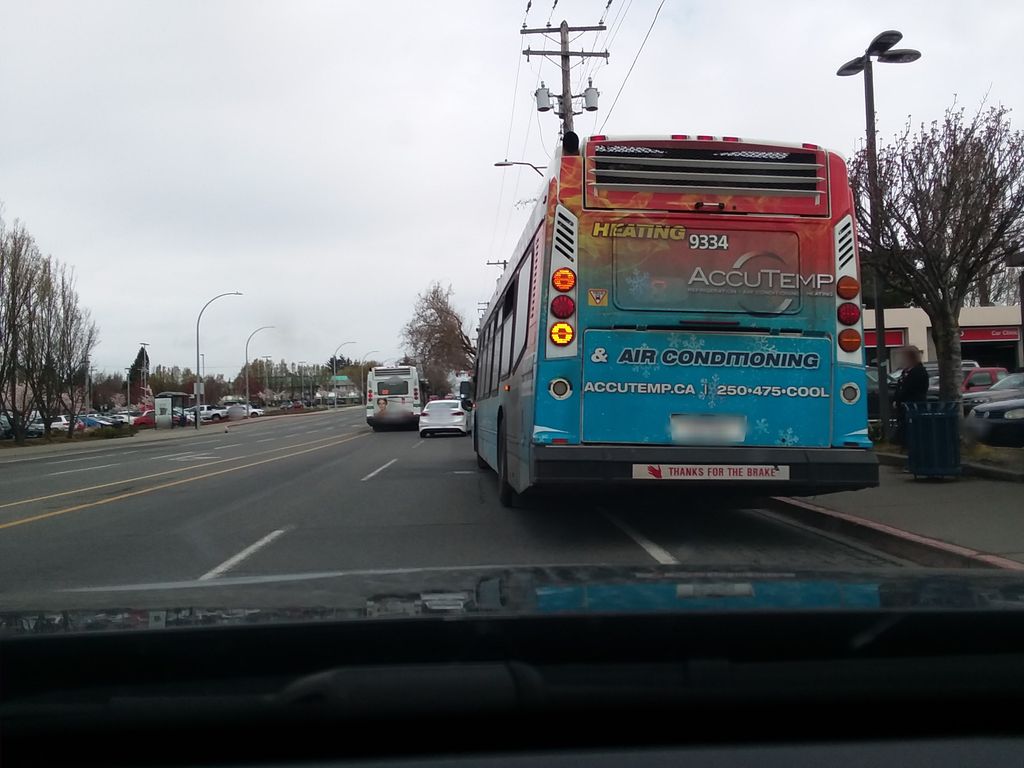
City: victoria